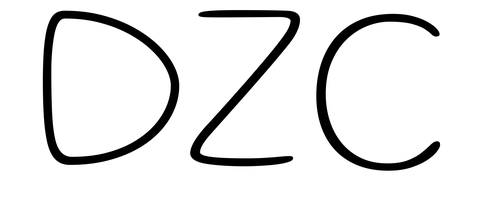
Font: Gluten_Thin